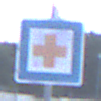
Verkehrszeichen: ErsteHilfe
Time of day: SunriseSunset
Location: Outdoor (Suburban)
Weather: PartlyCloudy
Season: NotSpecified
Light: Natural